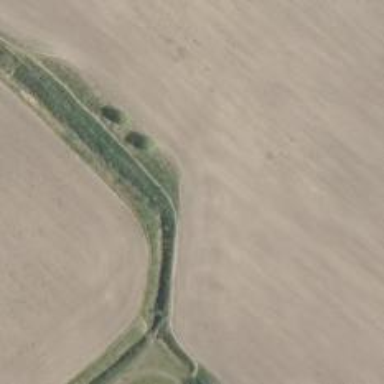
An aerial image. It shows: Path.